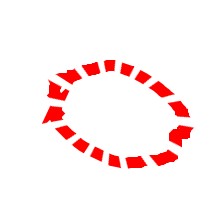
Shape: circle